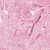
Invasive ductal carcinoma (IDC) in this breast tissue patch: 0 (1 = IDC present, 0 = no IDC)